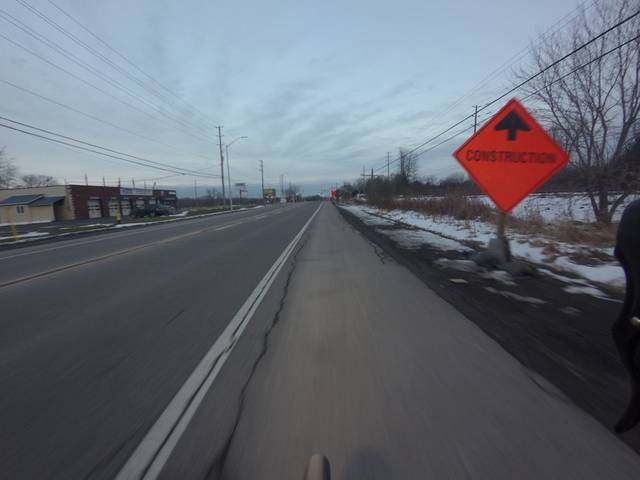
Region: Canada
Coordinates: 45.339, -75.899